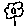
Label: flower